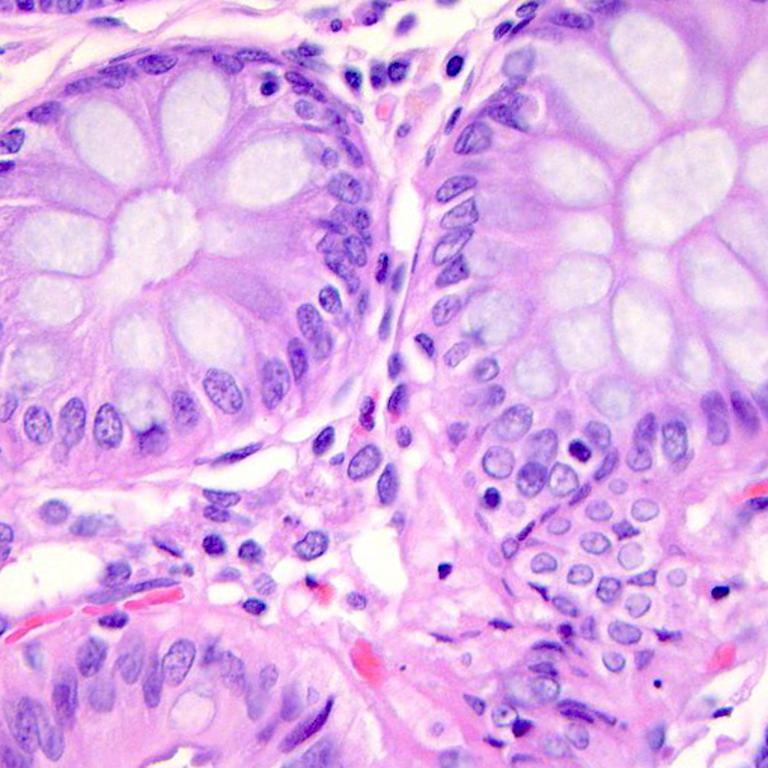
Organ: colon
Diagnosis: benign